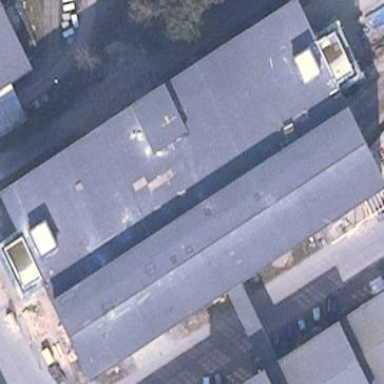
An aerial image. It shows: Service building.